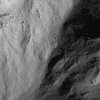
Atmospheric dust classification: not_dusty